Question: This is an extraordinarily simple question but I can't find the answer so I'm bracing myself for the ridicule.
Given a vector:

(in this case going from 2,3 to 9,9) I want to start at 2,3 and travel up the vector a distance of length l.
How do I calculate the new point (x,y)? Thanks!
Here's the code (after implementing Dmitry's equation):
'''
double MetersMoved = ((Dinosaurs[i].Speed * 1000) / (60 * 60)) * TimeStepInSecs;
double fi = Math.Atan2((Dinosaurs[i].Goal.Y - Dinosaurs[i].Head.Y),(Dinosaurs[i].Goal.X - Dinosaurs[i].Head.X));
Dinosaurs[i].Head.X = Dinosaurs[i].Head.X + MetersMoved * Math.Cos(fi);
Dinosaurs[i].Head.Y = Dinosaurs[i].Head.Y + MetersMoved * Math.Sin(fi);
'''
The dinosaurs are aligning themselves on the correct vector but not advancing (one should be moving 2 pixels and the other about 7).
Dmitry's answer is correct.
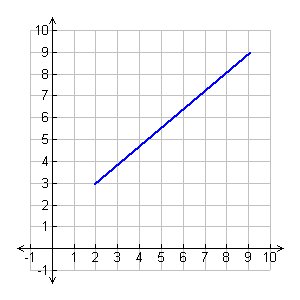
Answer: The solution (trigonometry) could be like this:
'''
// Origin point (2, 3)
Double origin_x = 2.0;
Double origin_y = 3.0;
// Point you are moving toward
Double to_x = 9.0;
Double to_y = 9.0;
// Let's travel 10 units
Double distance = 10.0;
Double fi = Math.Atan2(to_y - origin_y, to_x - origin_x);
// Your final point
Double final_x = origin_x + distance * Math.Cos(fi);
Double final_y = origin_y + distance * Math.Sin(fi);
'''